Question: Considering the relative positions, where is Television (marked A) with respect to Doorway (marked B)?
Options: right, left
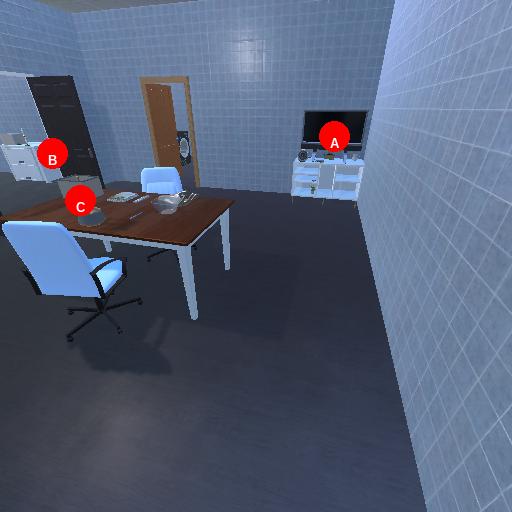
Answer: right